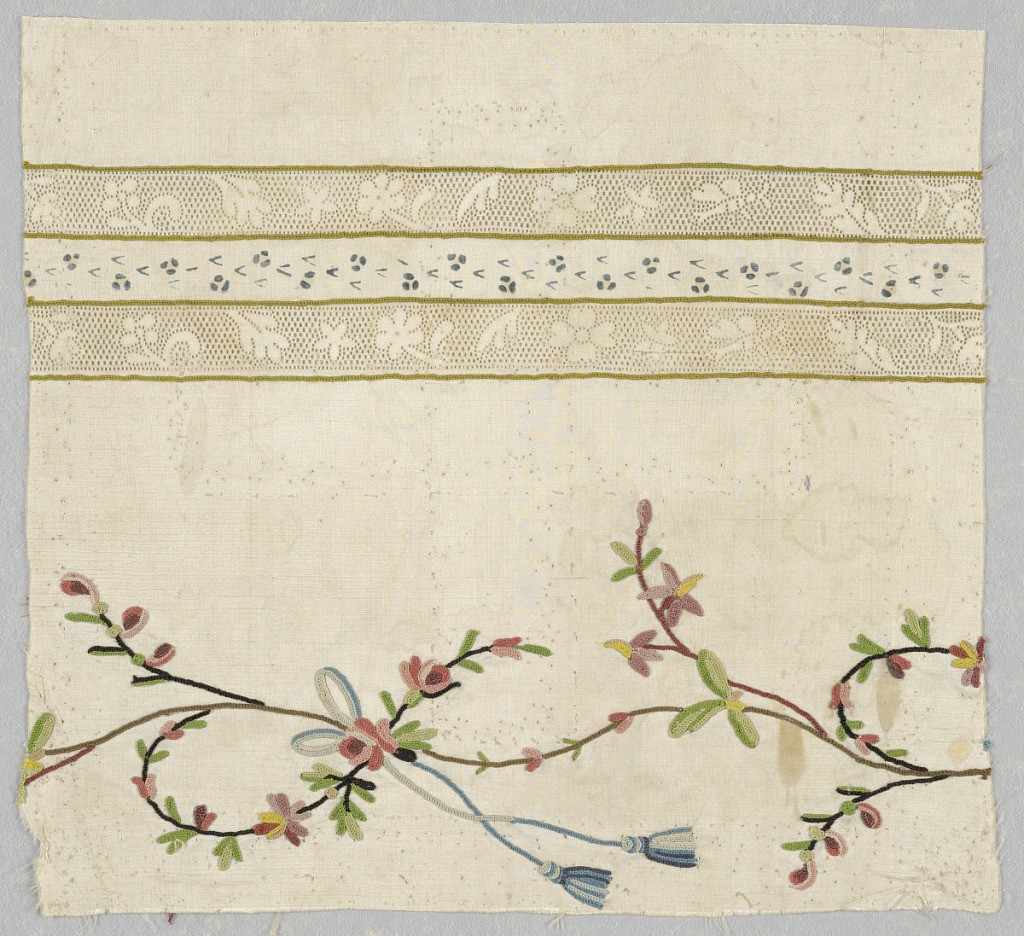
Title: punched work fragment
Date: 18th century
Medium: silk Technique: painted and punched work with embroidery
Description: Fragment of cream-colored silk pierced or punched to imitate lace insertions with a band of painted dots and V-shapes in between. Multicolored embroidered sprigs with blue tassels on left side.